Question: [WinError 123] The filename, directory name, or volume label syntax is incorrect

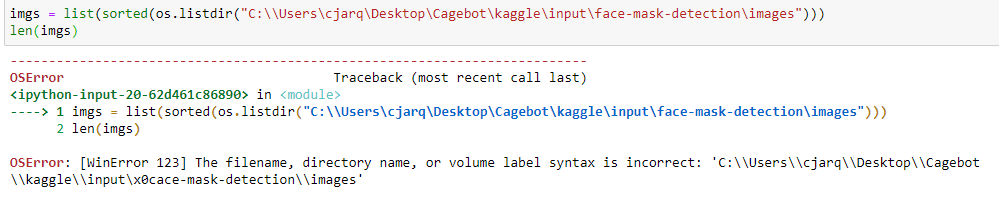
Answer: Here in the path '
' is decoded as ascii formfeed '
', hence the issue.
Use 'r' in front of path as 'r"c:\path o\dir"' to make it raw string.